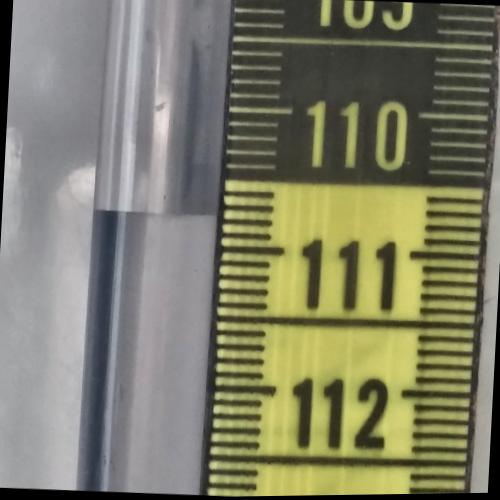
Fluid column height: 110.8 cm